Question: I have two text labels in a SVG graph:
'''
<svg width="960" height="500"><g transform="translate(20,20)">
<text class="title" dx="0px" dy="39px"><PHONE></text>
<text class="cantontitle" dx="0px" dy="78px">Graubunden</text>
</svg>
'''
I use the following CSS styles:
'''
svg {
font: 10px sans-serif;
}
.title {
font: 300 78px Helvetica Neue;
fill: #666;
}
.cantontitle {
font: 300 40px Helvetica Neue;
fill: #666;
}
'''
Unfortunately, the characters aren't properly left-aligned.

Is it possible to properly left-align the first characters of two '<text>' elements?
Here's a jsfiddle for easier testing: <URL>
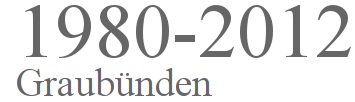
Answer: The text is left aligned. The offset is caused by the metrics of the glyphs in the font. In difference to a simple path a glyph has additional metrics definitions, which define the rectangle it "lives" in. The left end of this rectangle is independent from the left end of the glyph's graphics, it can have an negative and positive offset. Additionally to the font-metric, kerning is added to special pairs of glyphs.
To align the glyphs totally accurate to the left you need to convert the text into paths, or you can try to get the offset by checking the metrics of the glyph, what is easily possible if you have the font in svg format. But all in all, this can become very tedious and a little handwritten offset to correct that can save you from hours of coding, but if you really need it I strongly recommend to get in touch with fonts and their metrics.
Greetings...
your css does not work! I just saw it too late...
it must be:
'''
font-family : Helvetica Neue
'''
instead of
'''
font : Helvetica Neue
'''
With this it is quite more left aligned...